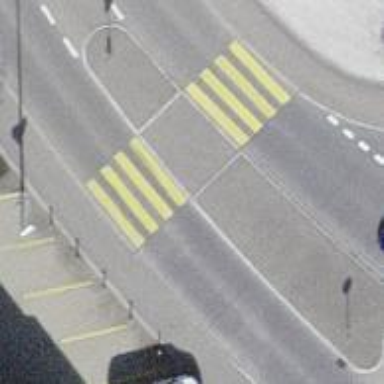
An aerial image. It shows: Uncontrolled zebra crossing on the road.